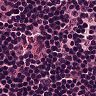
Metastatic tissue present: no